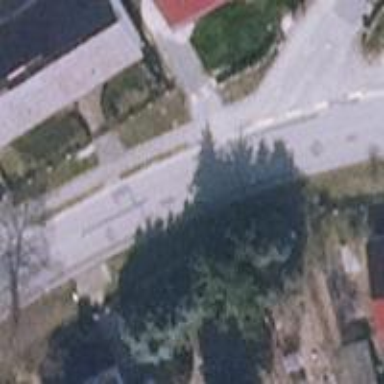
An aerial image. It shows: Secondary road with asphalt surface.